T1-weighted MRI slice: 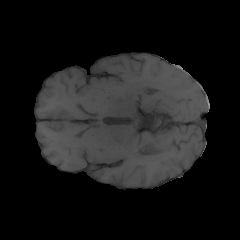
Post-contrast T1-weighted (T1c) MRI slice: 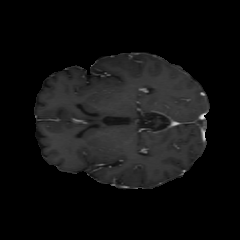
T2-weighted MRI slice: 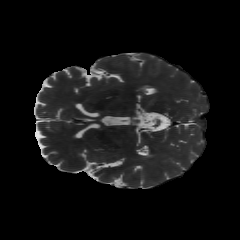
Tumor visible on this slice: yes